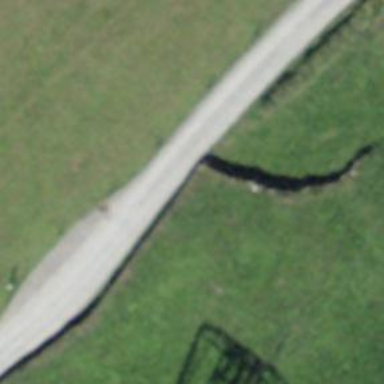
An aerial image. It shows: Unclassified road with concrete surface.